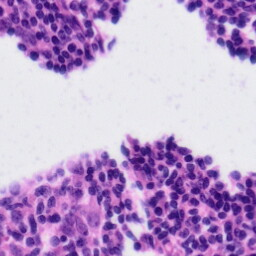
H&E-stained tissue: Tonsil